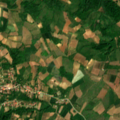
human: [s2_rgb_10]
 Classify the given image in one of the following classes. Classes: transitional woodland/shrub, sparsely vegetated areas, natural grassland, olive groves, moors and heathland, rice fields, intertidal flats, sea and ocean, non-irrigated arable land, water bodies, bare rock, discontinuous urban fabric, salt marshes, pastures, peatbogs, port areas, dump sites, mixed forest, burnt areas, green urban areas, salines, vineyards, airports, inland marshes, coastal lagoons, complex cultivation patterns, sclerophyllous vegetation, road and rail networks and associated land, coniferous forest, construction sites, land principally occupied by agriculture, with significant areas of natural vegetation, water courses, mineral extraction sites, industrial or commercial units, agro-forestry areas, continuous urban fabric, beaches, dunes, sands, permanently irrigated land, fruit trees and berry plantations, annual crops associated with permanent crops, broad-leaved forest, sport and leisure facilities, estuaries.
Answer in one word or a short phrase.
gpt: discontinuous urban fabric, complex cultivation patterns, land principally occupied by agriculture, with significant areas of natural vegetation, broad-leaved forest